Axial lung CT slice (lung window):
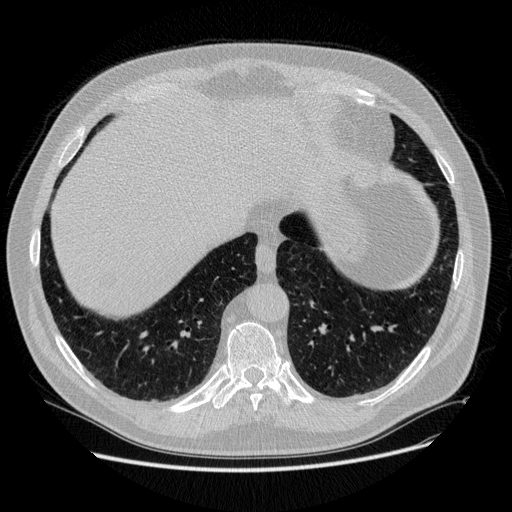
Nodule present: no